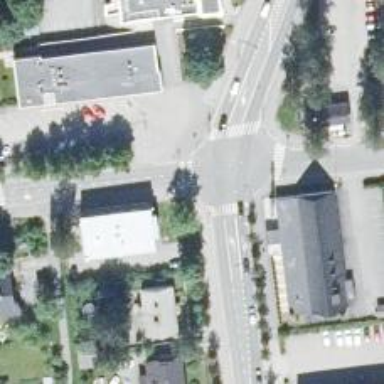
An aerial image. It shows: Crossing on asphalt cycleway.